Question: How to combine Free Pascal compiler and NP++ (or maybe other editor, Vim, Geany, ...)? i.e. I want something like IDE: compiling, running from NP++, list of errors\warnings. I tried <URL> but it doesn't work. Also tried some different code
'''
cd $(CURRENT_DIRECTORY)
fpc $(NAME_PART).pas
'''
but the same issue occurs

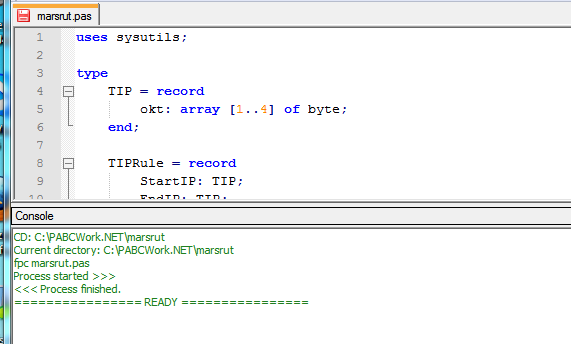
Answer: Hm, looks like np++ plugin mentioned in the question works, not sure what was the problem and why it did not create .exe when I first tried, but now everything works.
Also found SciTE editor, where it is possible to add something like
'''
#using free pascal
# compile
command.compile.*.pas=fpc "$(FilePath)"
# normal execute
if PLAT_WIN
command.go.*.pas="$(FileName).exe"
command.go.subsystem.*.pas=2
if PLAT_GTK
command.go.*.pas="kvt -e $(FileName)"
# build
command.build.*.pas=fpc -B "$(FilePath)"
command.build.subsystem.*.pas=1
command.name.0.*.pas=Debug Compile
command.0.*.pas=fpc -g "$(FilePath)"
command.name.1.*.pas=Debug Build
command.1.*.pas=fpc -g -B "$(FilePath)"
command.name.2.*.pas=GDB
if PLAT_WIN
command.2.*.pas=gdbpasw "$(FileName)"
if PLAT_GTK
command.2.*.pas=gdb "$(FileName)"
command.name.3.*.pas=DDD
command.3.*.pas=ddd "$(FileName)"
'''
to 'pascal.properties'. Or here it is already included: <URL>